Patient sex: M
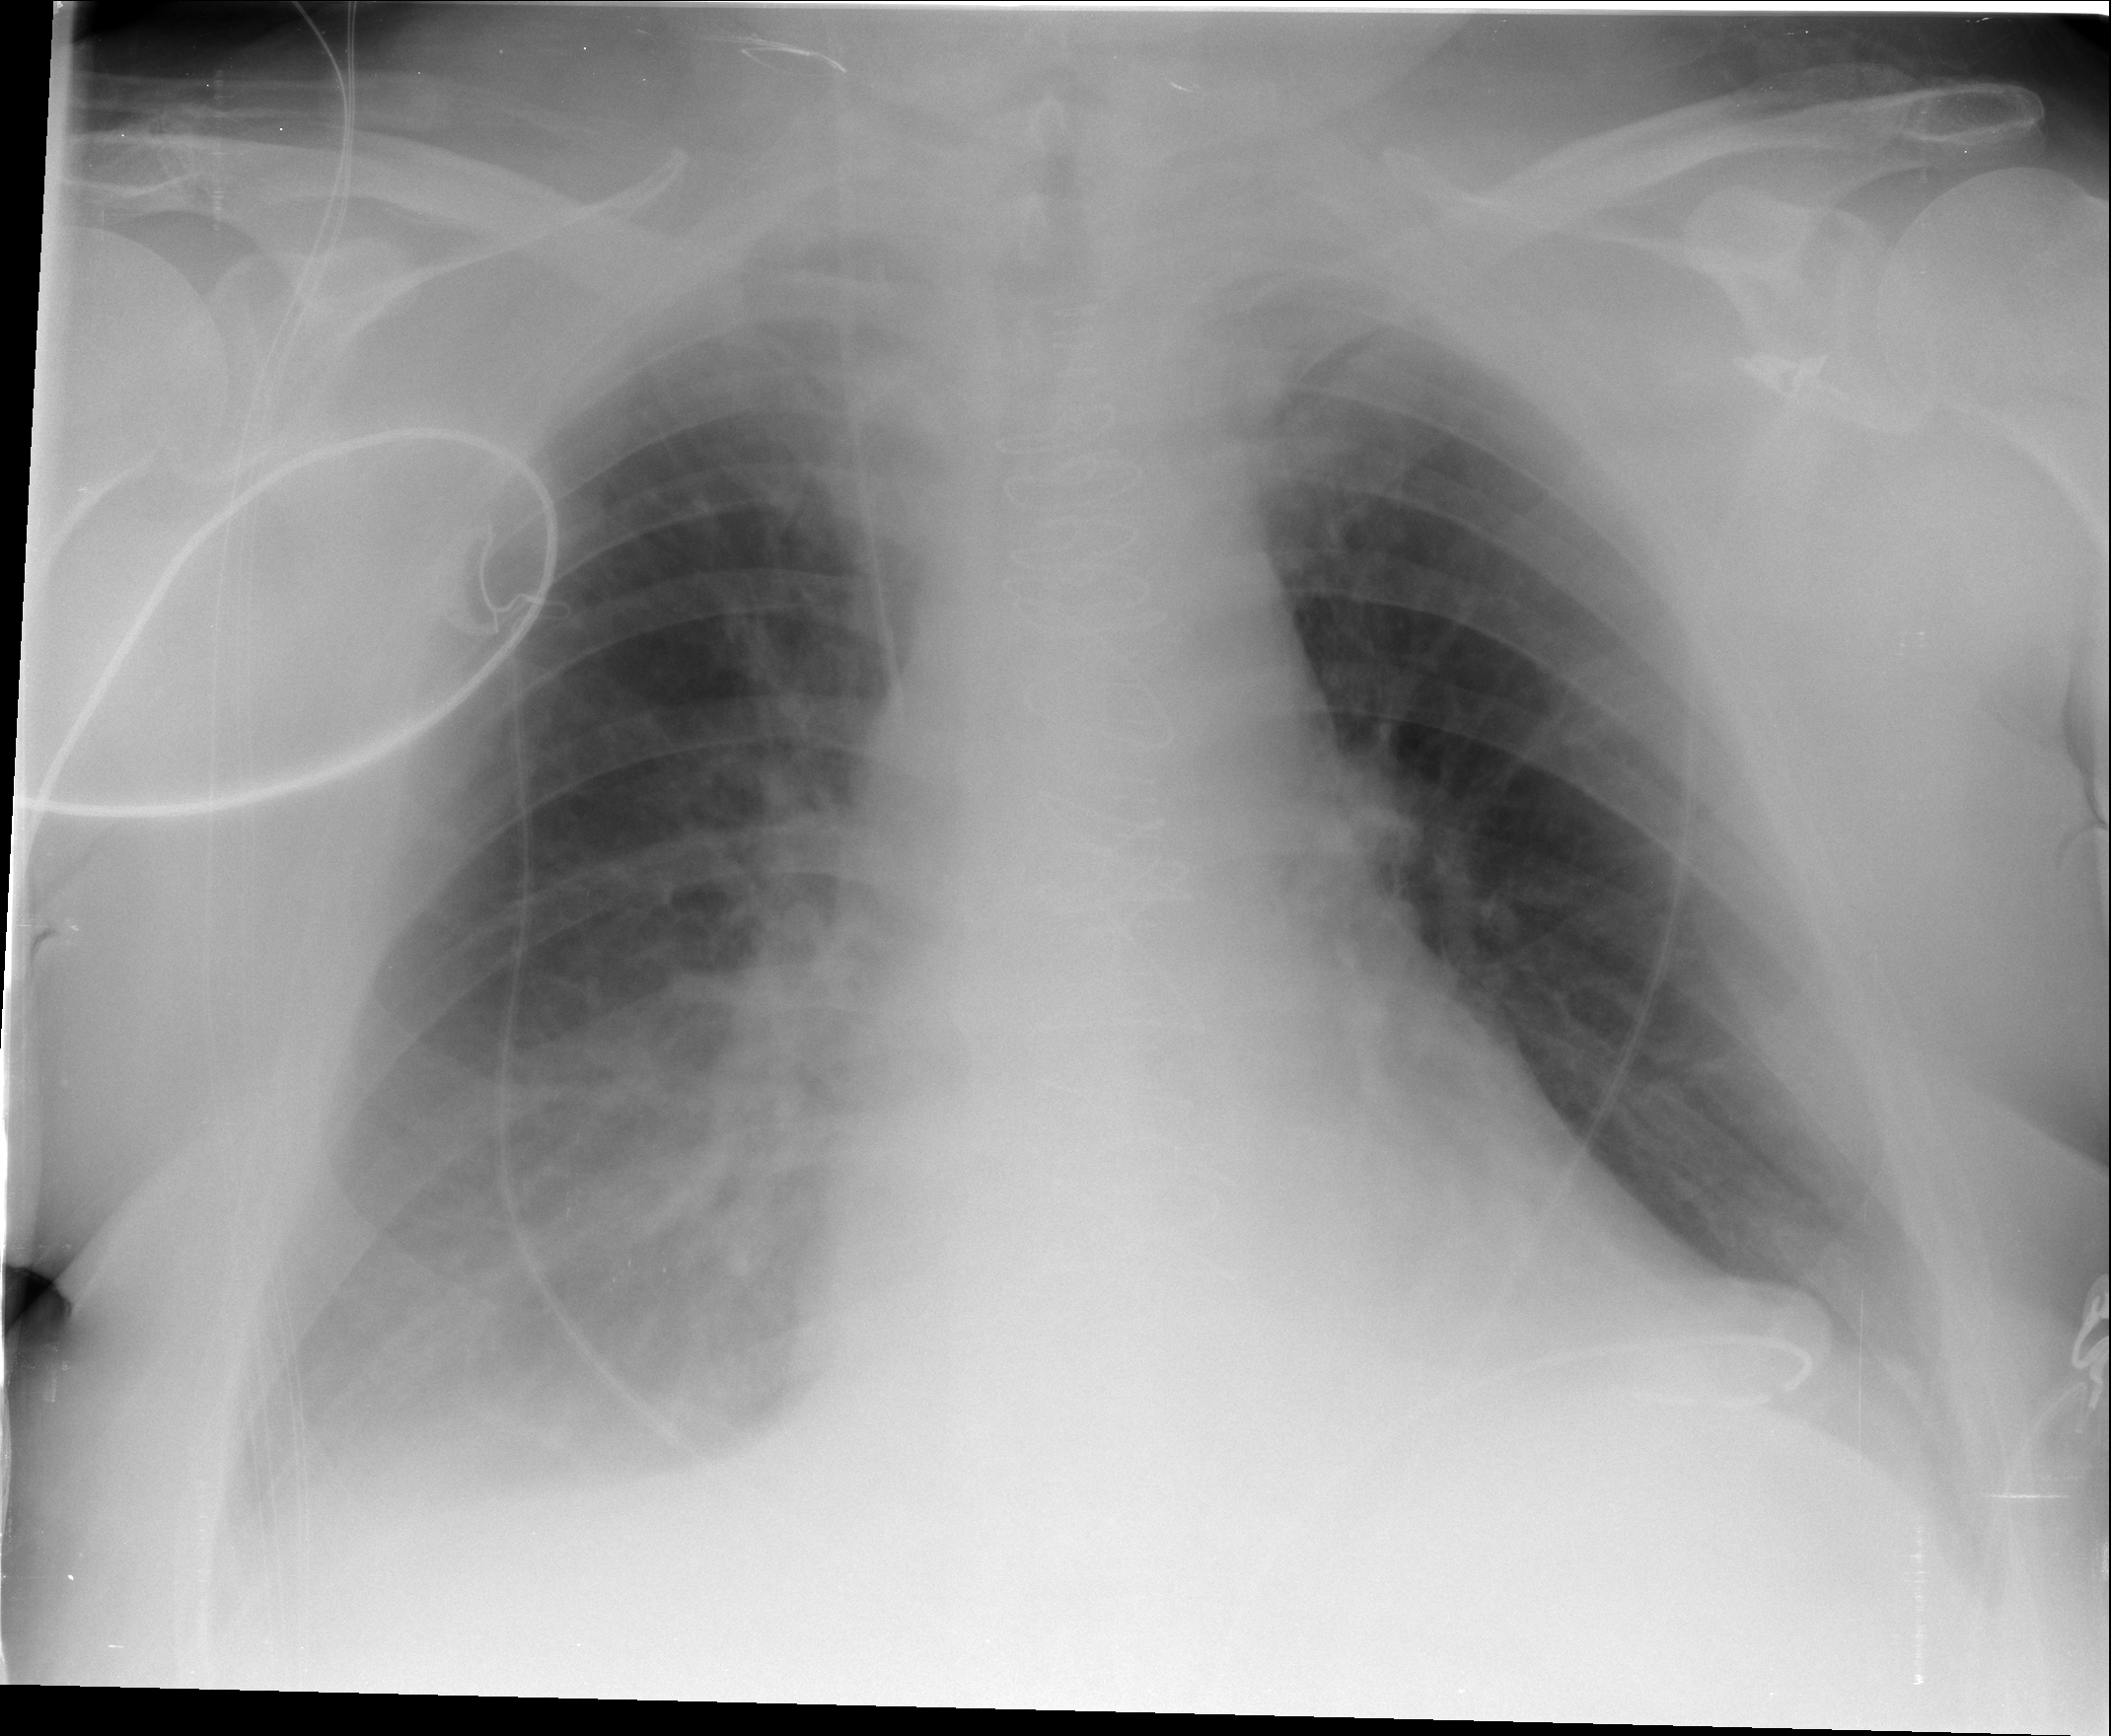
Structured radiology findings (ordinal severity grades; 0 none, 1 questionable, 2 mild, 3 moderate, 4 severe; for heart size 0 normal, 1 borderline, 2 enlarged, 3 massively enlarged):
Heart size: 2
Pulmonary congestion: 2
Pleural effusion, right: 2
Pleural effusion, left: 1
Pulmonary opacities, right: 0
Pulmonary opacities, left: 0
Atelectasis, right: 2
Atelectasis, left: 2